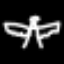
Label: angel